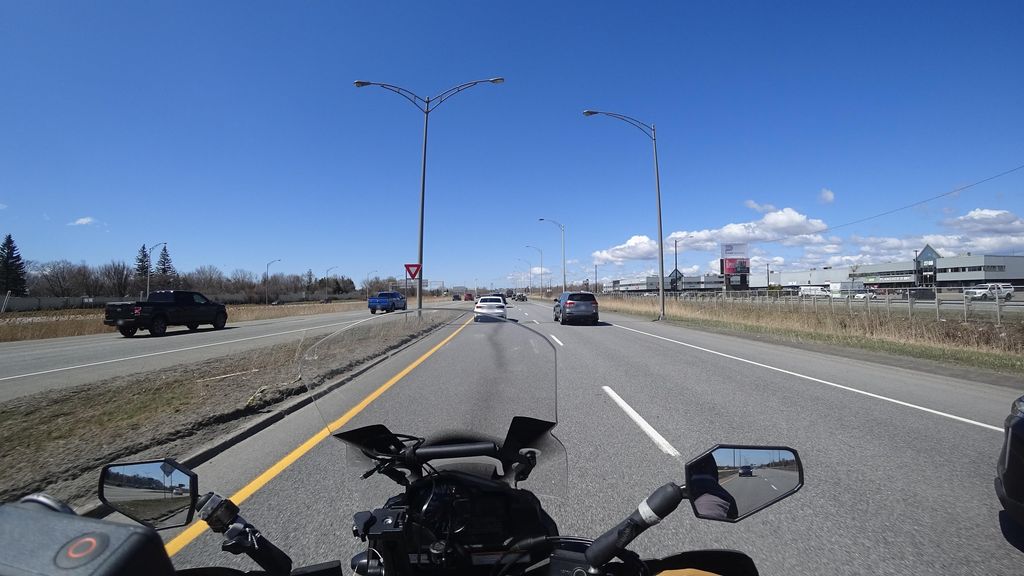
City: quebec_city